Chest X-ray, PA view. Patient: 38 years old, sex F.
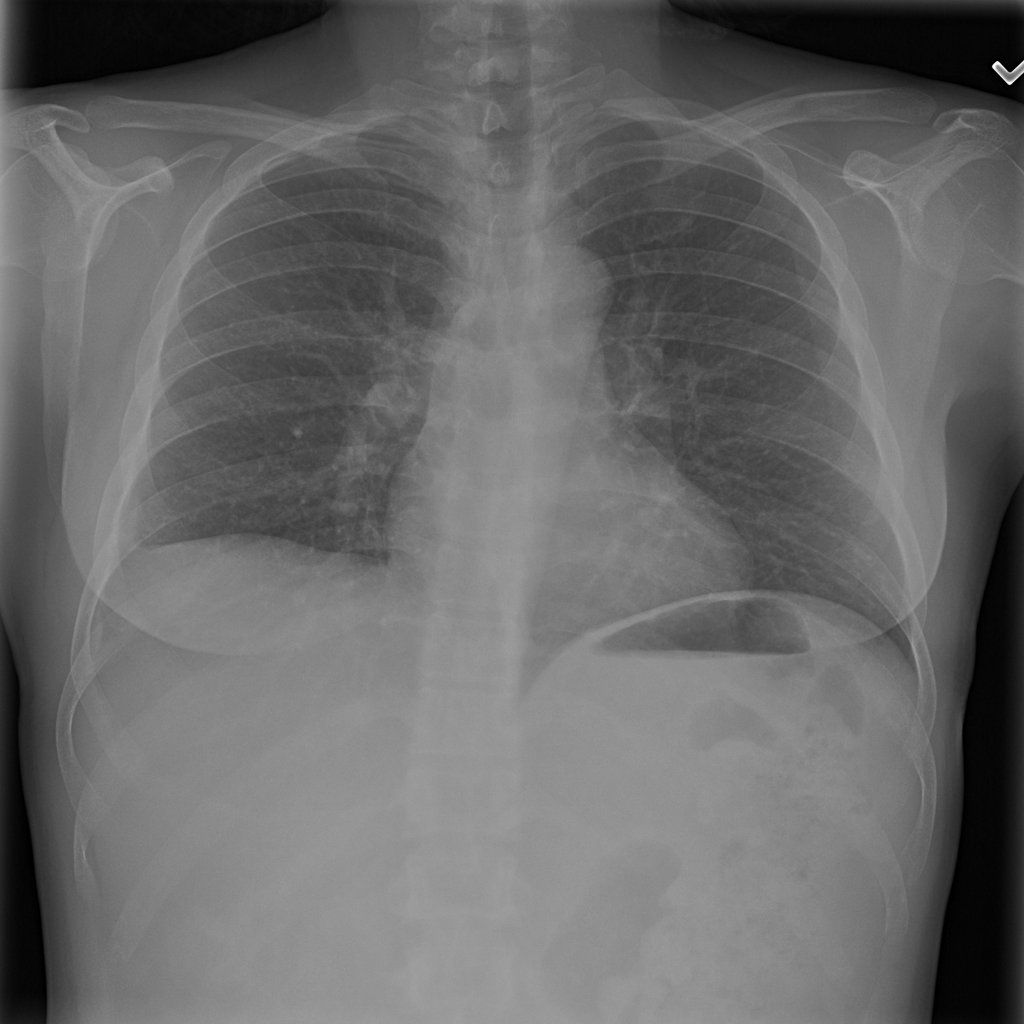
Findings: Pneumothorax